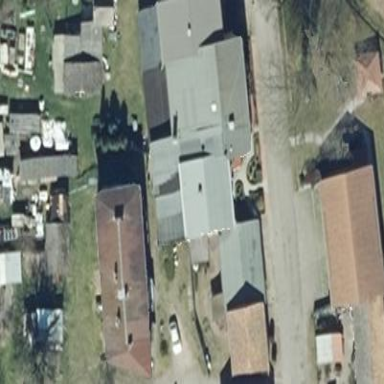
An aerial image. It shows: Building with flat grey roof.